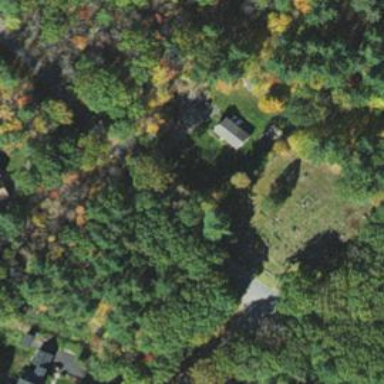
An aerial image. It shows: Cemetery with historical significance.